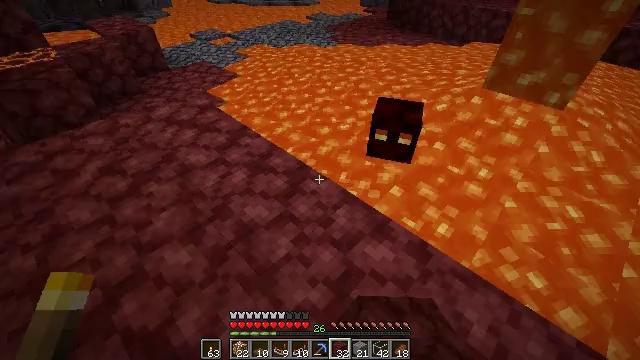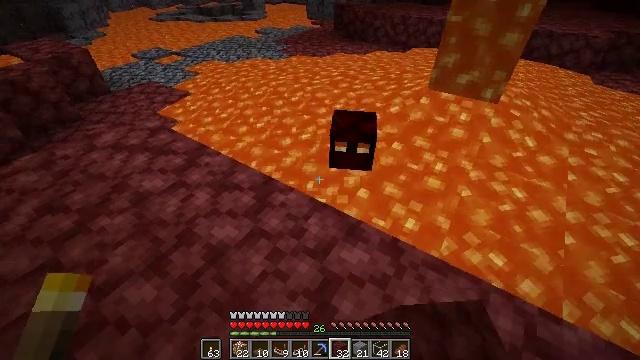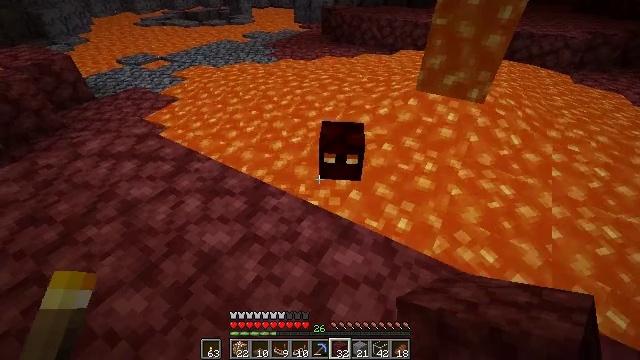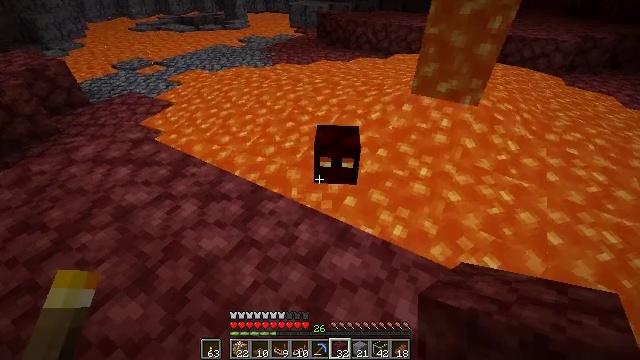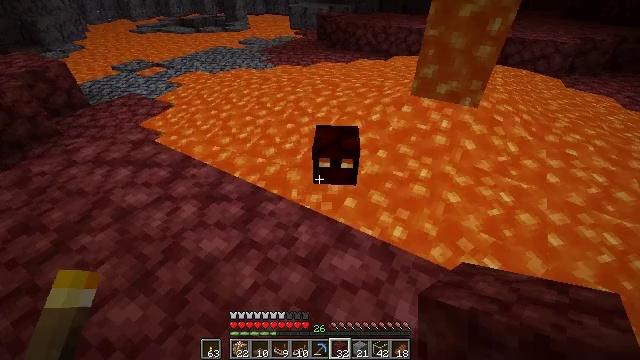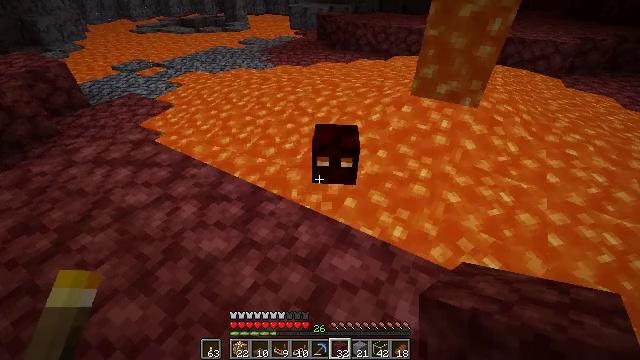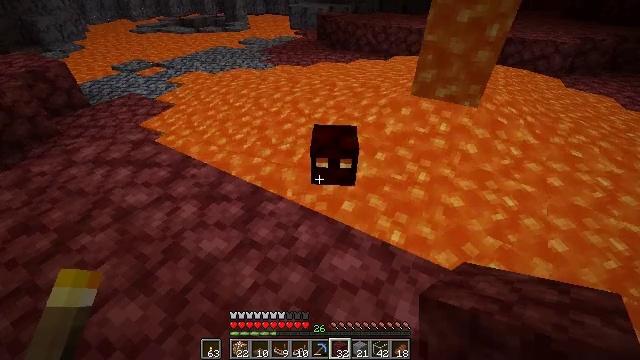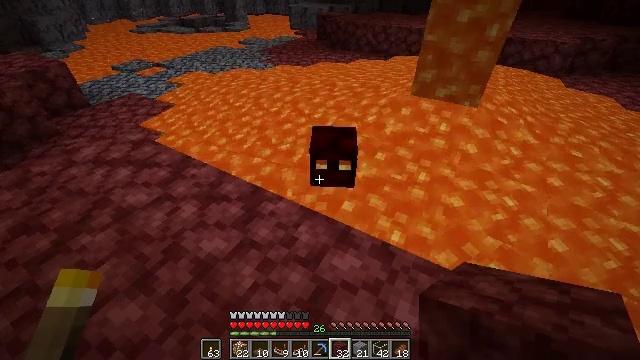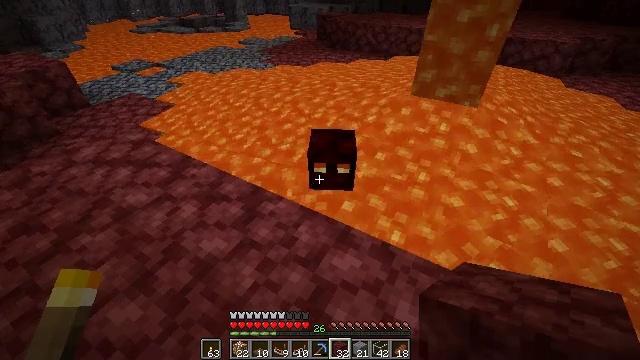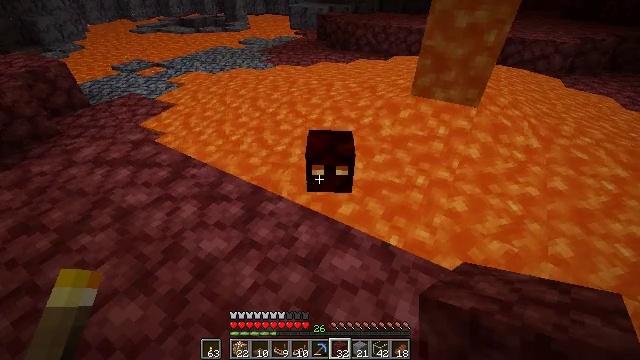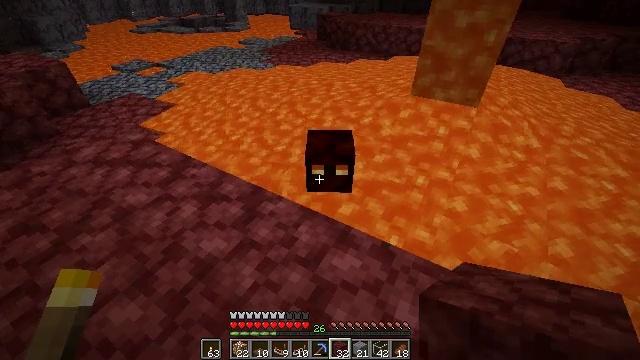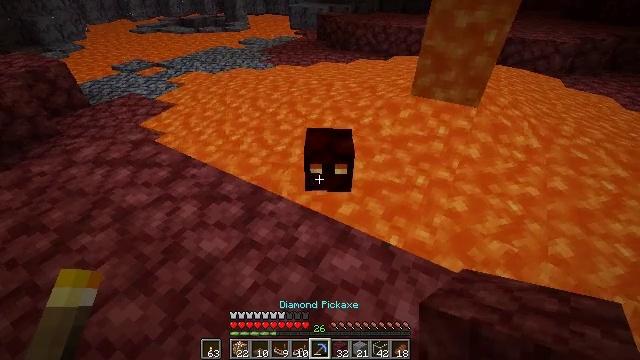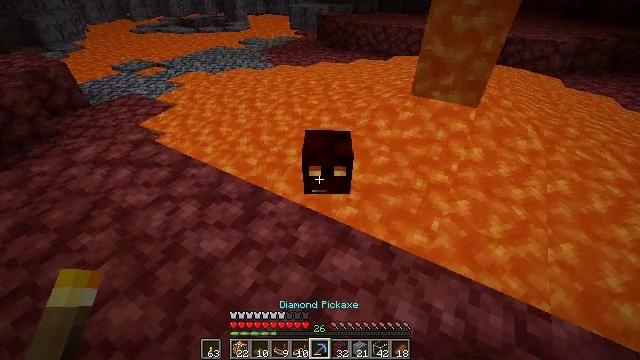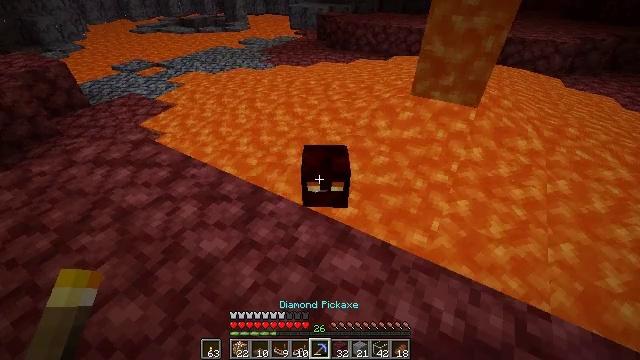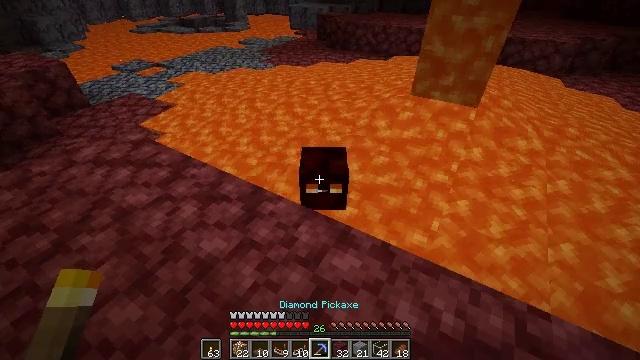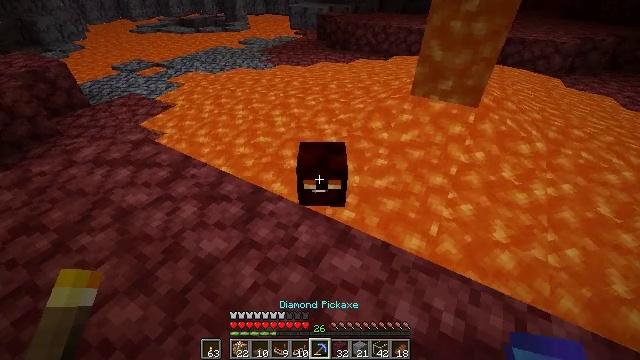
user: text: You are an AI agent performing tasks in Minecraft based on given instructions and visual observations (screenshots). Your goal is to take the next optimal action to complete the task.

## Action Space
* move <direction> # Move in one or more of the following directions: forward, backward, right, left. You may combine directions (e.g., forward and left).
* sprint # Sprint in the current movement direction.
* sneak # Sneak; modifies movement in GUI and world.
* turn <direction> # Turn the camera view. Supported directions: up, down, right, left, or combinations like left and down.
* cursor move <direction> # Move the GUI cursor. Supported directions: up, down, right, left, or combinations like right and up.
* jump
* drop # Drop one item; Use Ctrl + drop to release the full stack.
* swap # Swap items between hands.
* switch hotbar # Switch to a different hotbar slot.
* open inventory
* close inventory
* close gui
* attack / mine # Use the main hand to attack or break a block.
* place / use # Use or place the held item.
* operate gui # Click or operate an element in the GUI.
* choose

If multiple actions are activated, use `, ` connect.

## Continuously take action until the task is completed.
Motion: motion action
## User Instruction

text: Hunt the magma cube.
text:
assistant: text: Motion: turn right and up
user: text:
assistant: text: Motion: turn right
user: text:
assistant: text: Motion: no_op
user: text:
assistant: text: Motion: no_op
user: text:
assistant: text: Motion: no_op
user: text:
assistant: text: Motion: no_op
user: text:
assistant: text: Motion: no_op
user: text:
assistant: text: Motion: no_op
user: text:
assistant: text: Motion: no_op
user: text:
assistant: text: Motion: no_op
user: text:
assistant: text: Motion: no_op
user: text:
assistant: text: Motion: no_op
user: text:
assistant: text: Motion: no_op
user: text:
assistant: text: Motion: no_op
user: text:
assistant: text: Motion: no_op
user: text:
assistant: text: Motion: no_op
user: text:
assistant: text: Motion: no_op
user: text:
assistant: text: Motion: turn left and up
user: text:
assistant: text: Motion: no_op
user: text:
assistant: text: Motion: no_op
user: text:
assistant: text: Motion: no_op
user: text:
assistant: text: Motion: no_op
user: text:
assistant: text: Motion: no_op
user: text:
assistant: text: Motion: no_op
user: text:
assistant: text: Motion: attack / mine
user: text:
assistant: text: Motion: turn down, attack / mine
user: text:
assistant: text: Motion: attack / mine
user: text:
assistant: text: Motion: attack / mine
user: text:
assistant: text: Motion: no_op
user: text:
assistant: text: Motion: no_op